Aerial crown-view tile of a tropical tree (Barro Colorado Island, Panama), acquired 20250414:
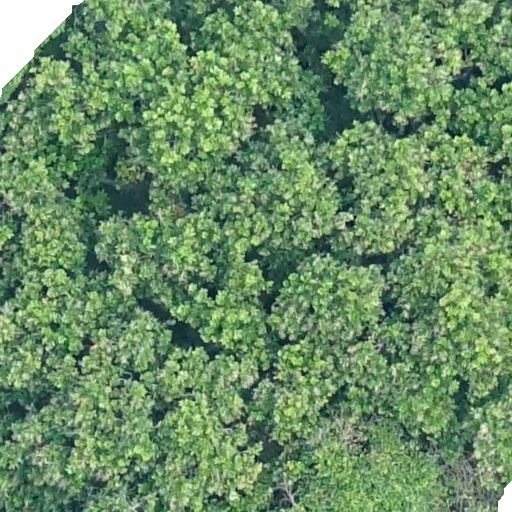
Species: Anacardium excelsum
GBIF accepted scientific name: Anacardium excelsum
Crown area: 642.421 m²